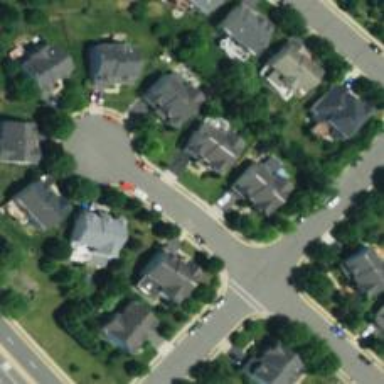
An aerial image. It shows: Residential road.